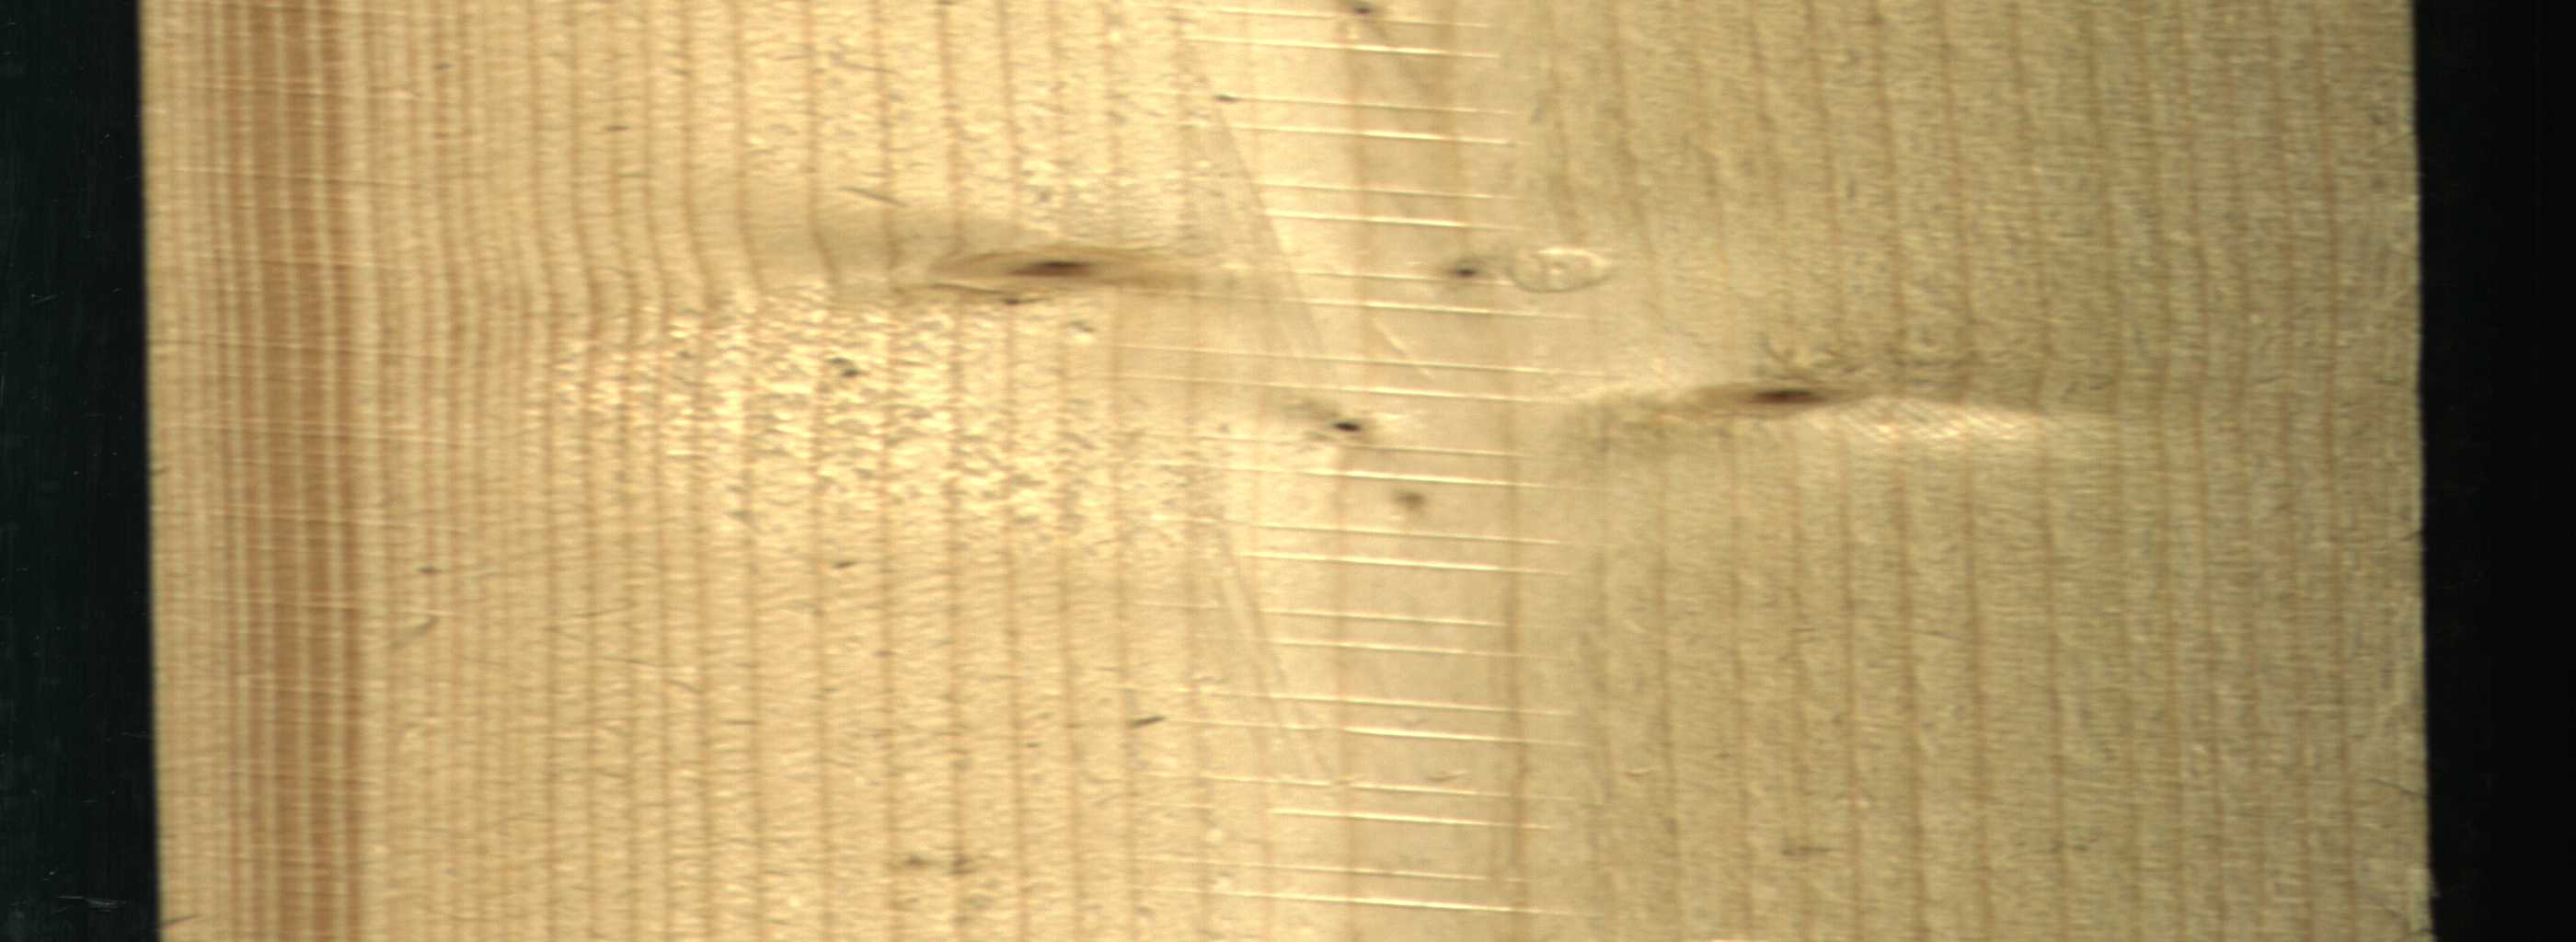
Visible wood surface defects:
Dead_Knot
Live_Knot
Live_Knot